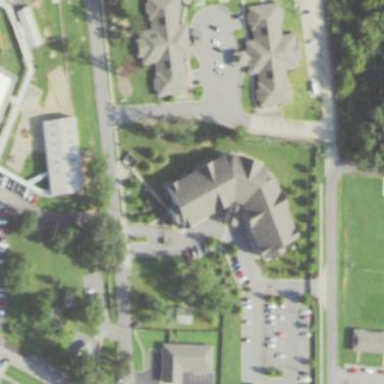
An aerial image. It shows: Nursing home building.